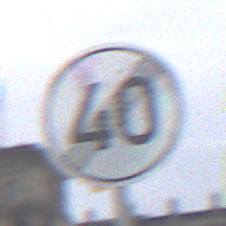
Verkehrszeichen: EndeGeschwindigkeit40
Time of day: Midday
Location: Outdoor (Suburban)
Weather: Overcast
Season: NotSpecified
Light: Natural